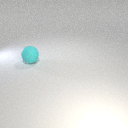
large cyan rubber sphere